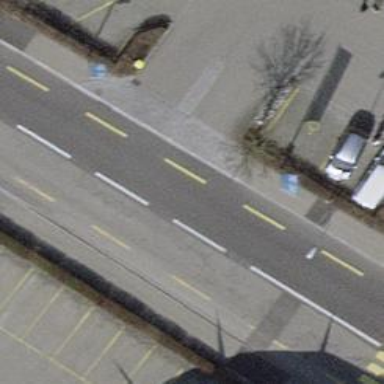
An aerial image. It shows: Tertiary road with asphalt surface including cycle lane.